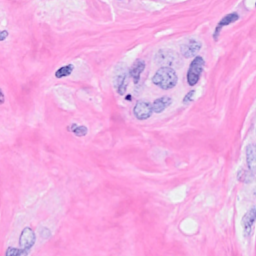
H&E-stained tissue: Breast